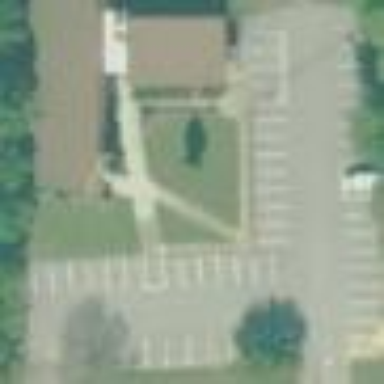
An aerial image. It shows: Parking area with asphalt surface.